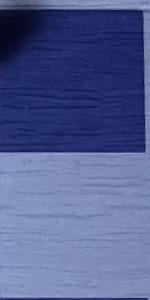
Label: Empty